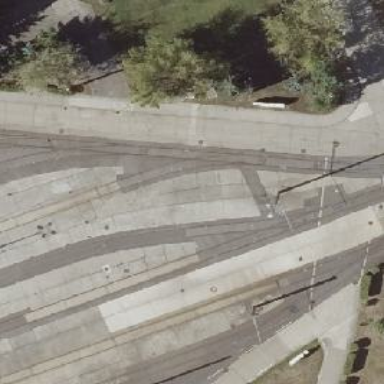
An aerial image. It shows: Tram railway yard with electrified contact line.